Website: home-depot
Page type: review-order
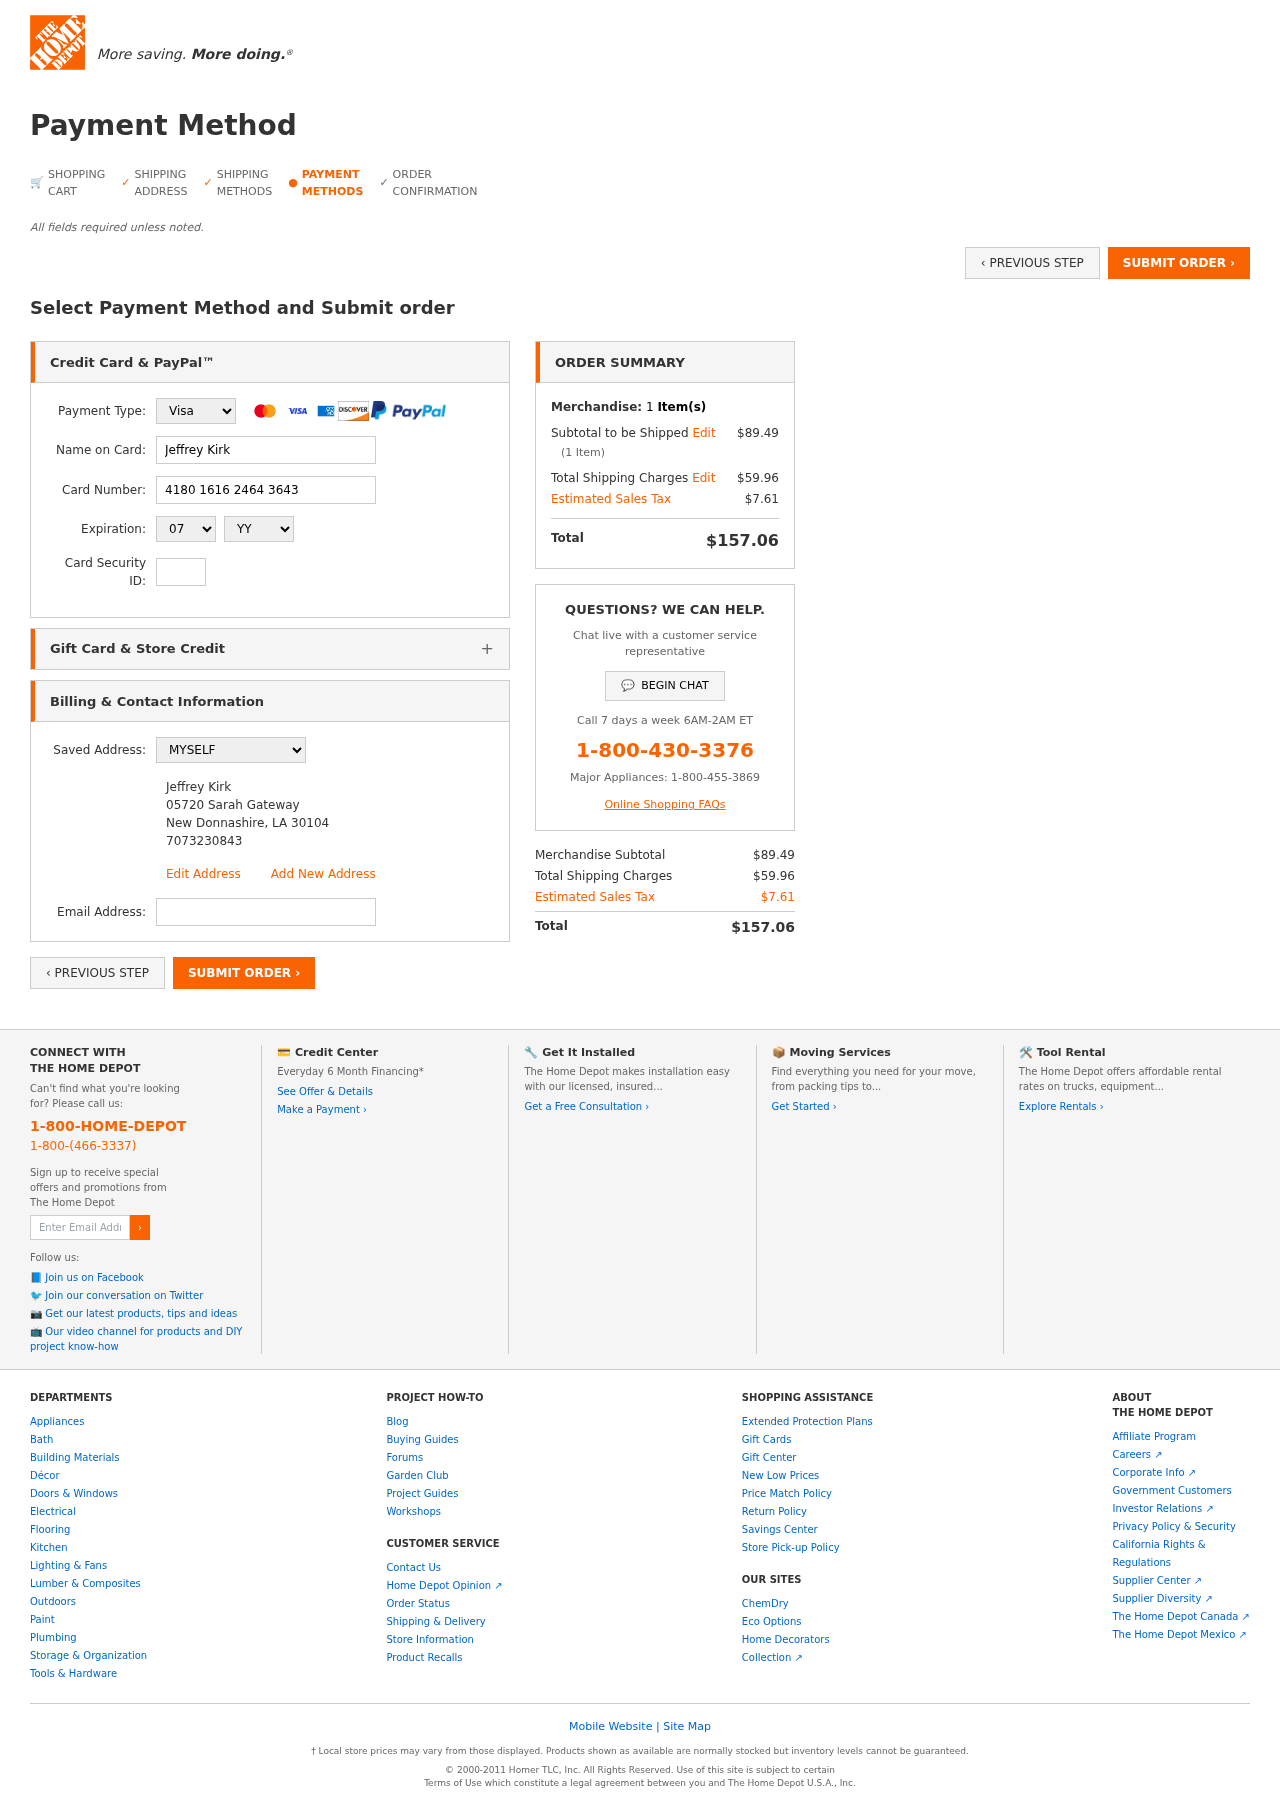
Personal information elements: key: PII_CARD_CVV
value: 129
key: PII_CARD_EXPIRY_MONTH
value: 07
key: PII_CARD_EXPIRY_YEAR
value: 27
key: PII_CARD_NUMBER
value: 4180 1616 2464 3643
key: PII_CARD_TYPE
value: Visa
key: PII_EMAIL
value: jeffrey.kirk@hotmail.com
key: PII_FULLNAME
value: Jeffrey Kirk
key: PII_FULLNAME2
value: Jeffrey Kirk
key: PII_STREET2
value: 05720 Sarah Gateway
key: PII_CITY2
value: New Donnashire
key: PII_STATE_ABBR2
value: LA
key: PII_POSTCODE2
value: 30104
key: PII_PHONE2
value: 7073230843
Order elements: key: ORDER_NUM_ITEMS
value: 1
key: ORDER_SUBTOTAL
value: $89.49
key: ORDER_NUM_ITEMS2
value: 1
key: ORDER_SHIPPING_COST
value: $59.96
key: ORDER_TAX
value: $7.61
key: ORDER_TOTAL
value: $157.06
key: ORDER_SUBTOTAL2
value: $89.49
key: ORDER_SHIPPING_COST2
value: $59.96
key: ORDER_TAX2
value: $7.61
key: ORDER_TOTAL2
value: $157.06